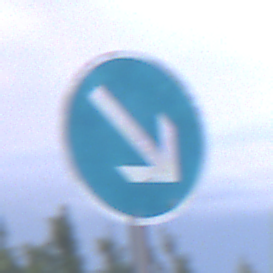
Verkehrszeichen: VorgeschriebeneVorbeifahrtRechts
Umgebung: Outdoor, Urban
Tageszeit: SunriseSunset
Wetter: PartlyCloudy
Licht: Natural
Jahreszeit: NotSpecified
Kontrast: LowContrast